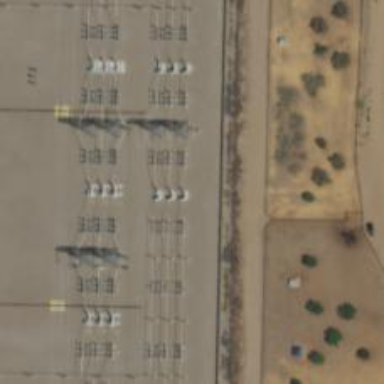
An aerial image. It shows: Switch used for power control.